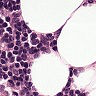
Metastatic tissue present: no